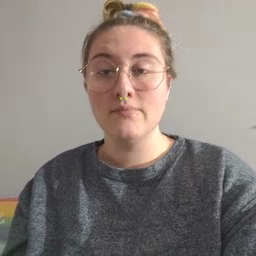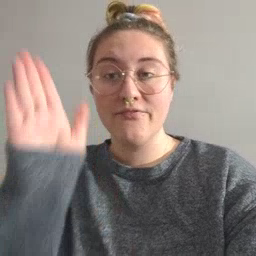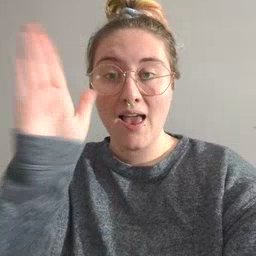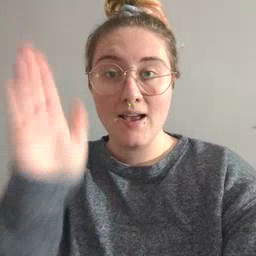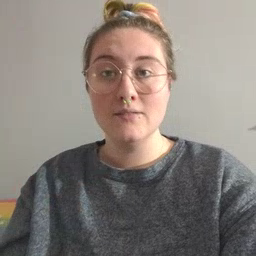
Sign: flag